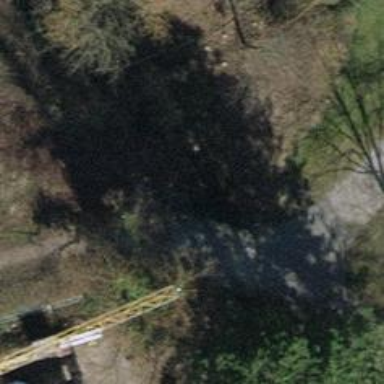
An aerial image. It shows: Footway bridge with pebblestone surface.